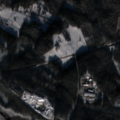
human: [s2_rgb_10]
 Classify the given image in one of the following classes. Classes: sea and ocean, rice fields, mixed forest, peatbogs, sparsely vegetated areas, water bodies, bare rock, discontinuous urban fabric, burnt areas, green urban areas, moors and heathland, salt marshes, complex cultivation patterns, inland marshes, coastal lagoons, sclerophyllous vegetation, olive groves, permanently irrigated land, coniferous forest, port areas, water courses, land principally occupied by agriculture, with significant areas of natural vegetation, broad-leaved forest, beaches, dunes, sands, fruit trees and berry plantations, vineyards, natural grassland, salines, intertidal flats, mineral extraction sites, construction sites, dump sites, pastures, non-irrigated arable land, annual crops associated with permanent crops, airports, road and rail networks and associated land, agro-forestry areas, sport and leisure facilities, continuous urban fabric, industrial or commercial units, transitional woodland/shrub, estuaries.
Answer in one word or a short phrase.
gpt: non-irrigated arable land, coniferous forest, mixed forest